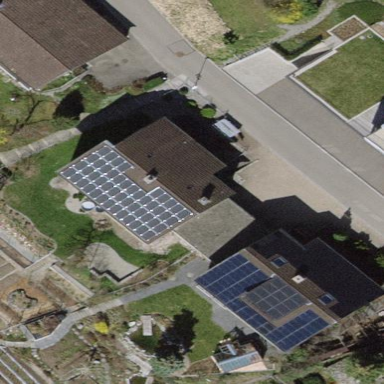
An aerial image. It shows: Solar power generator utilizing photovoltaic technology with solar photovoltaic panels.